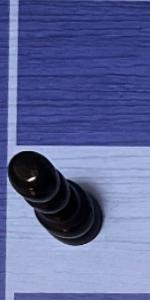
Label: Pawn_Black